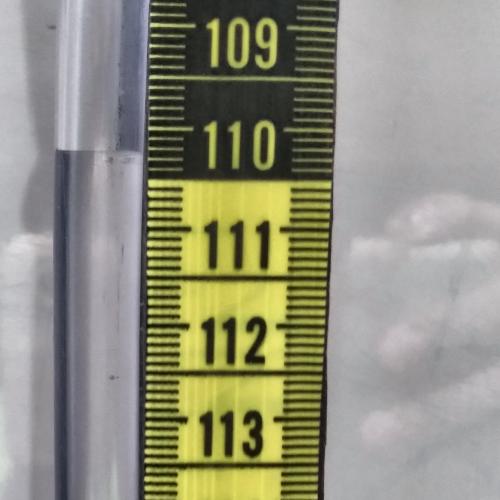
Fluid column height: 110.3 cm